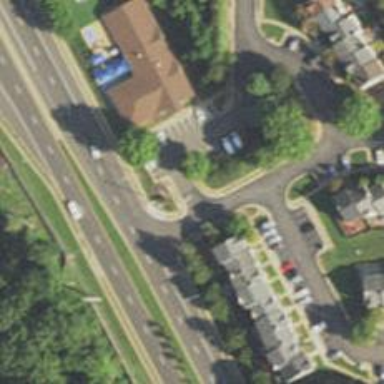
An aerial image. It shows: Road with stop sign.